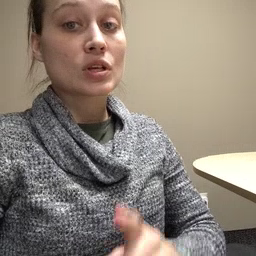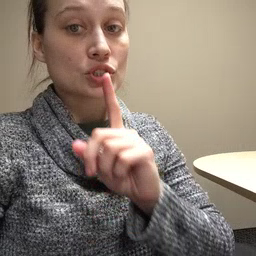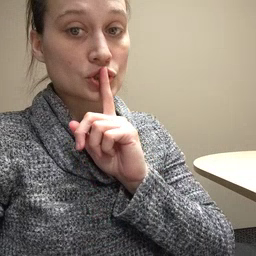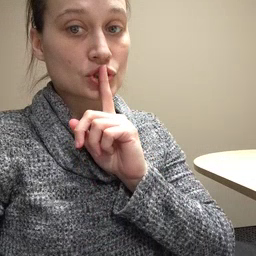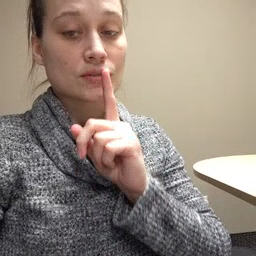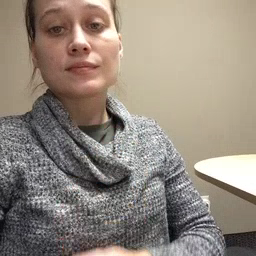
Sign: shhh